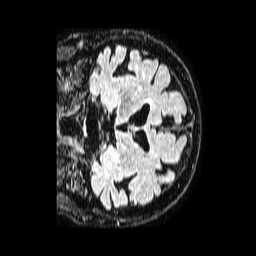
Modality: FLAIR
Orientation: coronal
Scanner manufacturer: philips
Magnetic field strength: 1.5 T
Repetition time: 4.8 s
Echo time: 0.3 s